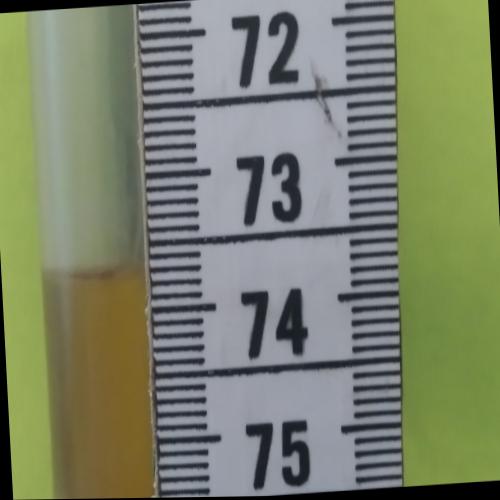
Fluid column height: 73.7 cm